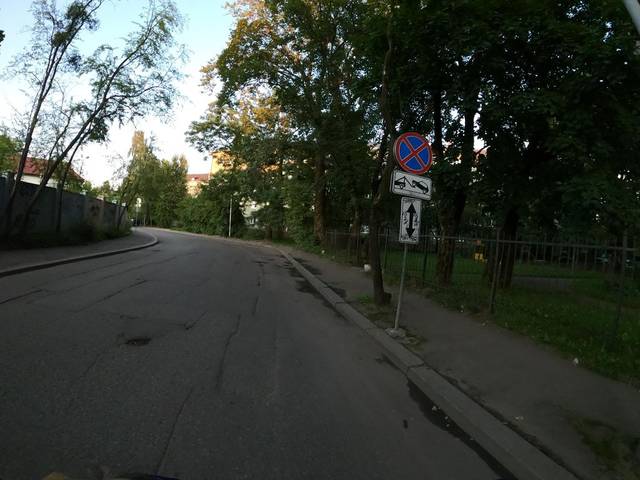
Region: Russia
Coordinates: 54.714, 20.497